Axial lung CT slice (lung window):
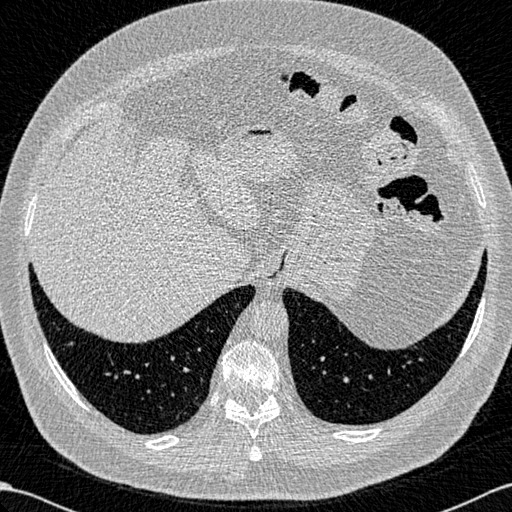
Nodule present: no